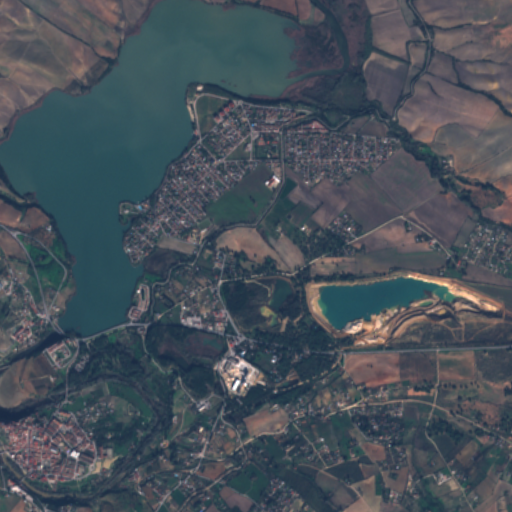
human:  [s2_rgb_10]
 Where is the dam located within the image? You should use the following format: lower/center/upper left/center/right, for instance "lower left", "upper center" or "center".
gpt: The dam is located in the lower left of the image.
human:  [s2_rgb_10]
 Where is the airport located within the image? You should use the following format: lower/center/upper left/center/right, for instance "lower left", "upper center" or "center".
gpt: There is no airport in the image.